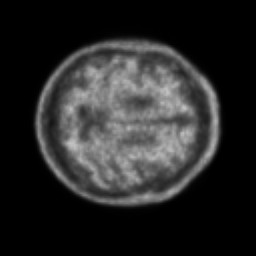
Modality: PET
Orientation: axial
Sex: male
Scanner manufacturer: ge